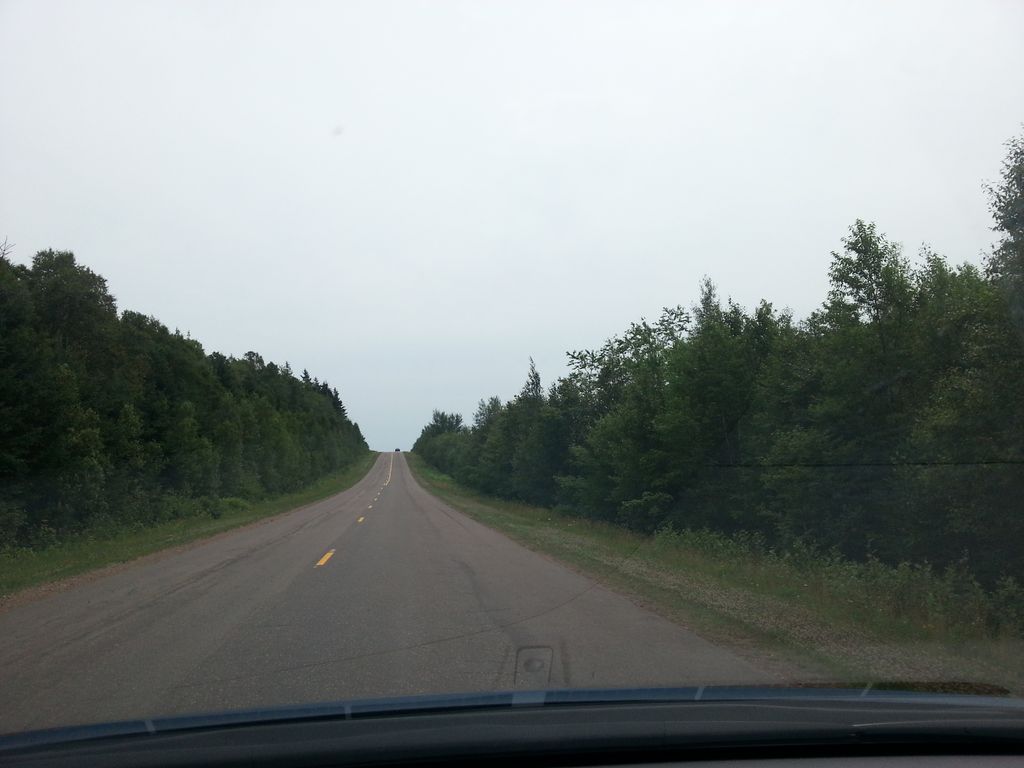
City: charlottetown